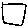
Label: square